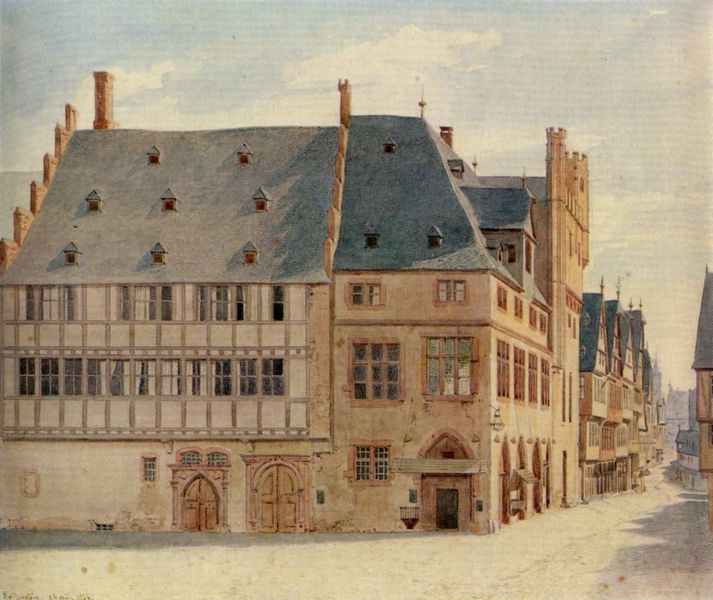
Titel: Frankfurt am Main, Grimmvogel (Liebfrauenberg 39, Neue Kräme 34)
Künstler: Carl Theodor Reiffenstein
Standort: Frankfurt (am Main)
Institution: Historisches Museum
Schlagwörter: blau, dunkel, gemälde, himmel, schatten, weiß, wolken, menschen, ocker, stadt, braun, fenster, glas, hell, holz, laterne, laternen, licht, skizze, strasse, tür, zeichnung, dach, gebäude, haus, schnee, weg, wolke, beige, wand, wirtschaft, architektur, stein, niederlande, signatur, häuser, kalt, sonne, boden, handel, kamin, kamine, schornstein, turm, hellblau, sommer, ecke, ansicht, bogen, fassade, fassaden, gasse, türen, lehm, dorf, dächer, giebel, mauer, schornsteine, sprossenfenster, tag, backstein, winter, platz, treppe, treppen, vorhänge, symmetrie, gerade, stufen, menschenleer, tor, zinnen, straßen, wände, eingang, erker, tusche, eckhaus, türme, torbogen, kälte, dachfenster, gauben, bürger, sttraße, reihe, vermeer, rathaus, häuserecke, architrav, reihen, portal, tore, villa, gesims, spitzbogen, mauern, simse, mittelalter, fachwerk, fachwerkhaus, marktplatz, dachgauben, gaube, patrizier, glasscheiben, frost, mittelalterlich, gasthof, nürnberg, häuserzeile, piano nobile, straßenzug, satteldach, hausdach, dacht, latern, stufengiebel, treppengiebel, aquarel, altstadt, gestuft, frühe neuzeit, delft, schieferdach, spitzdächer, bürgerhaus, fesnster, gefache, hausansicht, butzenfenster, häuer, mosel, fesnterläden, fachwer, ausgefacht, fernsterbogen, lehmfassade, schrägdächer, treppendach, stadthaus, weiche farben